Interaction volume radius: 5 \u00c5
Interaction volume height: 20 \u00c5
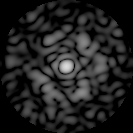
Disorder parameter: 0.6825